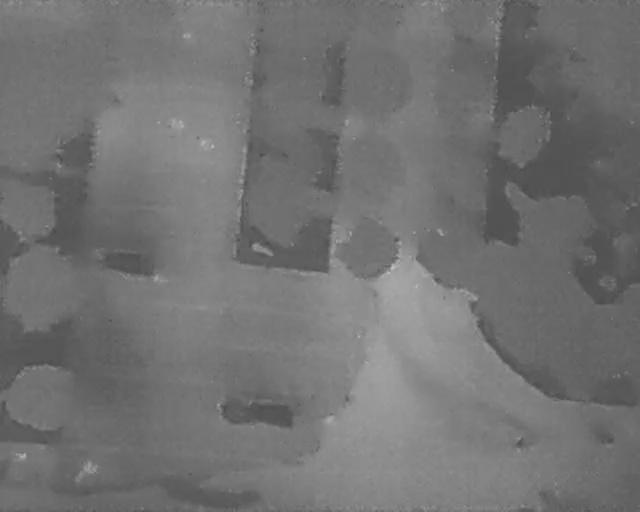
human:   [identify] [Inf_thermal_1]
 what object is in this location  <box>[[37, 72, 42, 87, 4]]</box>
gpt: <ref>1 medium car at the bottom</ref>